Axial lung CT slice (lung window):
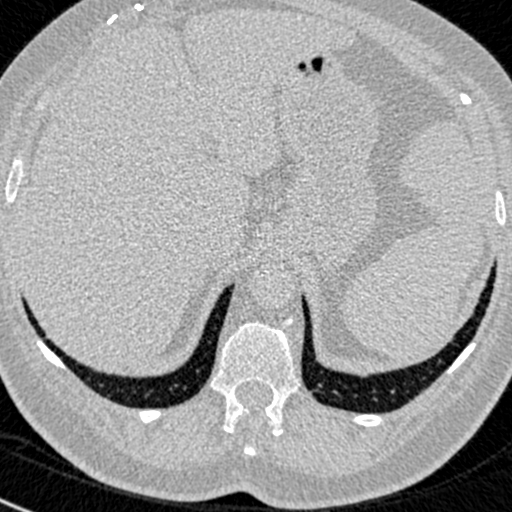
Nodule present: no